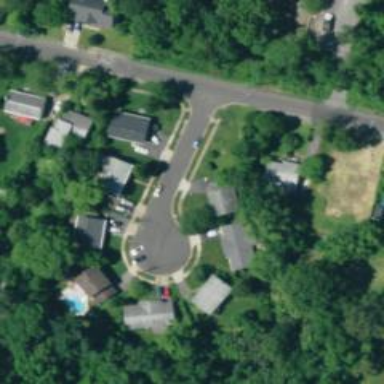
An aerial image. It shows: Residential road with separate sidewalk.